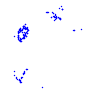
Particle: pion